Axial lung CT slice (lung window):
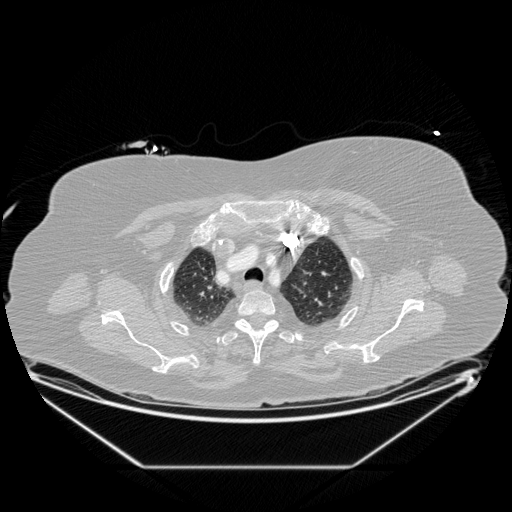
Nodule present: no